Question: I have form like this:

So, if i checked the checkbox and then click edit, it will redirect to editing page and showing the checked data only.
The problems is appear if i didn't check any checkbox and then click edit or delete, it will show error message, probably because no data selected/checked.
So i want my edit and delete button to have some kind of alerts, so if i didn't check any data and then click edit or delete, i want it to show alerts or at least didn't do anything.
Here's my form code:
'''
<form name='frmedit' method='post' action=''>
<table>
<tr>
<td>&#10003;</td>
<td>No.</td>
<td>Nama</td>
<td>Merk</td>
</tr>
<tr>
<td><input type='checkbox' name='cek[]' value='$data[id_usulan]' ></td>
<td>$no.</td>
<td>$data[nama]</td>
<td>$data[merk]</td>
</tr>
</table>
<table>
<tr>
<td><input type='checkbox' name='allbox' value='check' onClick='checkAll(0);'/>Check All
&nbsp;|&nbsp;
<input type='button' name='update' value='Edit' onClick='setUpdateAction();'/>
&nbsp;|&nbsp;
<input type='button' name='delete' value='Delete' onClick='setDeleteAction();' /></td>
</tr>
</table>
</form>
'''
The edit and delete function is in onClick, and the function is:
'''
function setUpdateAction() {
if($('#frmedit input[type="checkbox"]').is(':checked')){
document.frmedit.action = "edit_user.php";
document.frmedit.submit();
}else{
alert("Please check at least one.");
return false;
}
}
'''
As for setDeleteAction, i still didn't do anything.
Thank You.
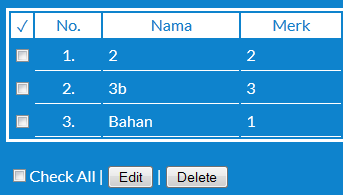
Answer: Instead of checking all boxes are unchecked, you can check if anyof them are checked. Like
'''
$("button").on("click",function(){
if($(".test:checked").length == 0) {
alert("nothing is checked");
} else {
alert("something is checked");
}
});
'''
'''
<script src="https://ajax.googleapis.com/ajax/libs/jquery/1.11.1/jquery.min.js"></script>
<input type="checkbox" class="test" value="1" />
<input type="checkbox" class="test" value="2" />
<input type="checkbox" class="test" value="3" />
<input type="checkbox" class="test" value="4" />
<input type="checkbox" class="test" value="5" />
<button>check</button>
'''